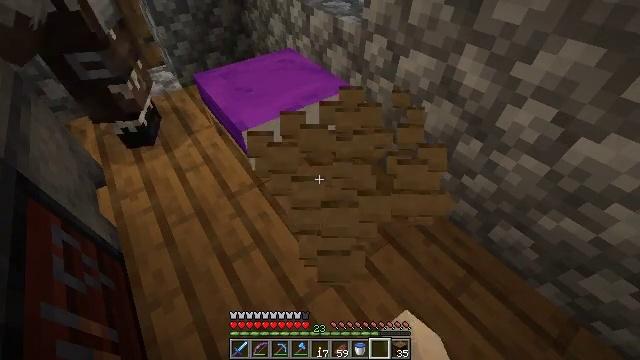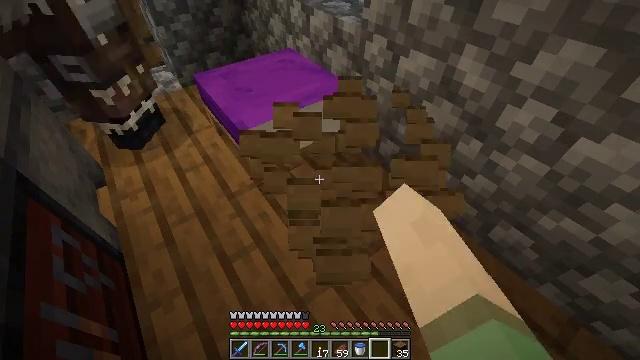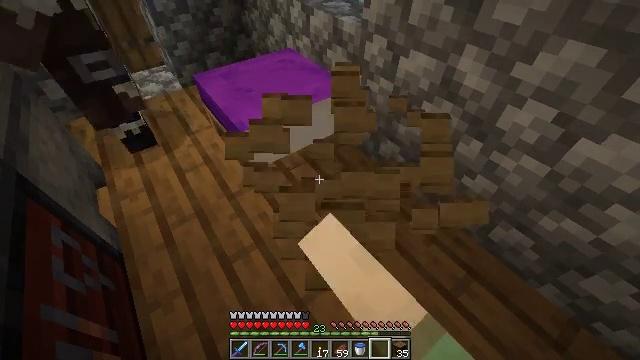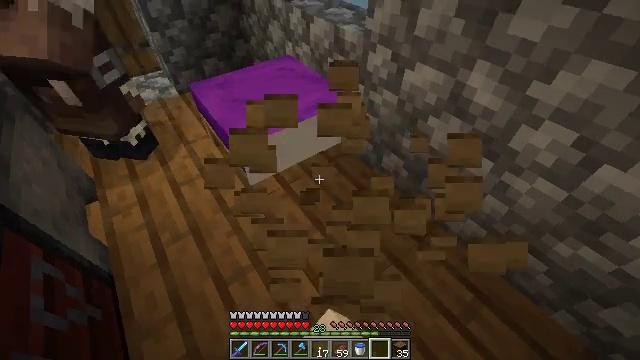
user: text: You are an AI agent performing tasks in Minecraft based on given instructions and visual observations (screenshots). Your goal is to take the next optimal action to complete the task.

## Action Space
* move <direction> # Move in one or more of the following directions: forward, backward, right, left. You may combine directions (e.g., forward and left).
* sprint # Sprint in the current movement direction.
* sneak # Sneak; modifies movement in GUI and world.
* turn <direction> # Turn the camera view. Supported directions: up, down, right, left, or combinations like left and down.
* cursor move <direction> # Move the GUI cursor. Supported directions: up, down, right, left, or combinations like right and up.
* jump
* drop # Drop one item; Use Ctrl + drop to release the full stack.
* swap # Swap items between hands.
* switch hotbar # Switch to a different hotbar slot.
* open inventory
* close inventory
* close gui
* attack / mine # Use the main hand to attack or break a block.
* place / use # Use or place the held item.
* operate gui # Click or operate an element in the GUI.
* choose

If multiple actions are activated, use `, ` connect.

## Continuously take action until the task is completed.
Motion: motion action
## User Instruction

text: Break the purple bed to move it.
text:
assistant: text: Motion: attack / mine
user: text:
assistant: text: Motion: move forward, attack / mine
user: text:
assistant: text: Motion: move forward, attack / mine
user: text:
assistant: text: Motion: attack / mine